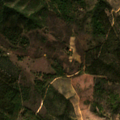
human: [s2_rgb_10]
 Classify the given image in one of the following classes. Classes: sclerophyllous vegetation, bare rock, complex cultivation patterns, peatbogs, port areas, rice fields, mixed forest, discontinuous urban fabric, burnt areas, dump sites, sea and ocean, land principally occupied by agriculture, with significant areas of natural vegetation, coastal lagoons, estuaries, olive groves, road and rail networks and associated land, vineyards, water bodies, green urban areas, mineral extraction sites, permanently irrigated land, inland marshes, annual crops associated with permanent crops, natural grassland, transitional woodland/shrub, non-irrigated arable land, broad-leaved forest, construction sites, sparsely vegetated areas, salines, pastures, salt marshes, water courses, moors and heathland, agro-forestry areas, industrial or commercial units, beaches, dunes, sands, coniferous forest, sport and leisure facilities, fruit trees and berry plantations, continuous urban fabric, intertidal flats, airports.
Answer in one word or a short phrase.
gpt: non-irrigated arable land, broad-leaved forest, sclerophyllous vegetation, transitional woodland/shrub